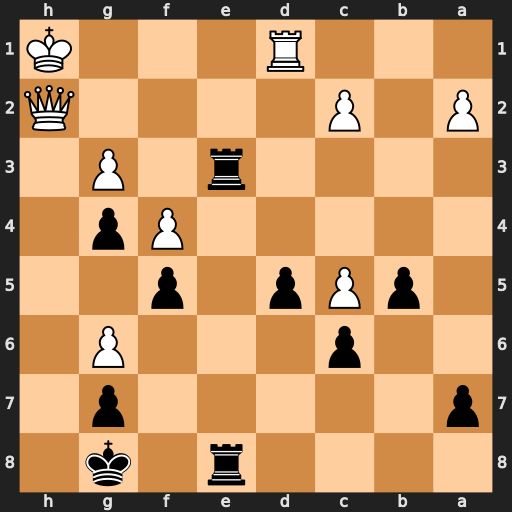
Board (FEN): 4r1k1/p5p1/2p3P1/1pPp1p2/5Pp1/4r1P1/P1P4Q/3R3K
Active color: b
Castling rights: -
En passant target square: -
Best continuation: Re1+ Qg1 Rxg1+